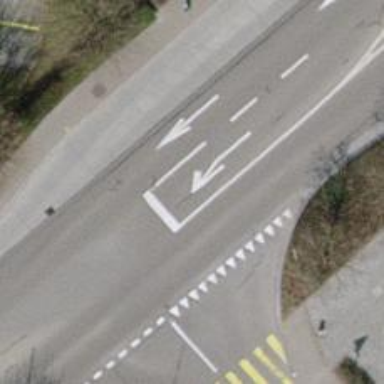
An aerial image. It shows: Bus stop with stop position for public transport.